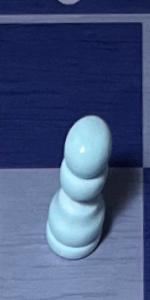
Label: Pawn_White